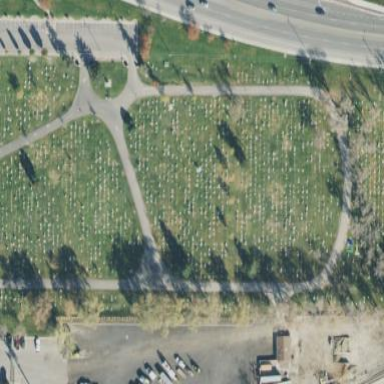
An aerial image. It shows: Cemetery.